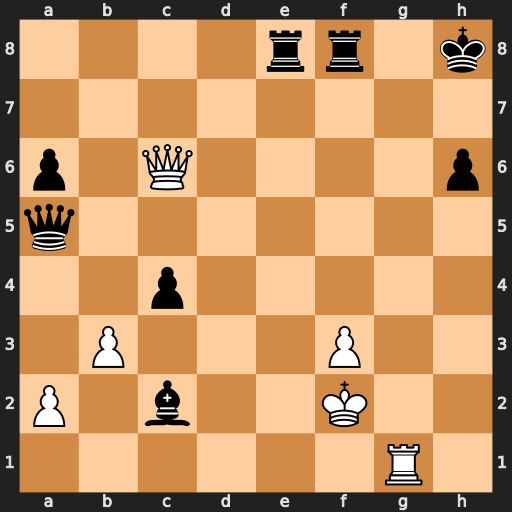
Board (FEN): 4rr1k/8/p1Q4p/q7/2p5/1P3P2/P1b2K2/6R1
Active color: w
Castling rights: -
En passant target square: -
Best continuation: Qxh6+ Bh7 Qg7#